Question: I am trying to create a stored procedure that will return set is results and then use these results to insert into a database, I know how do this this individually but not as a combined stored procedure:

Any help is appreciated.
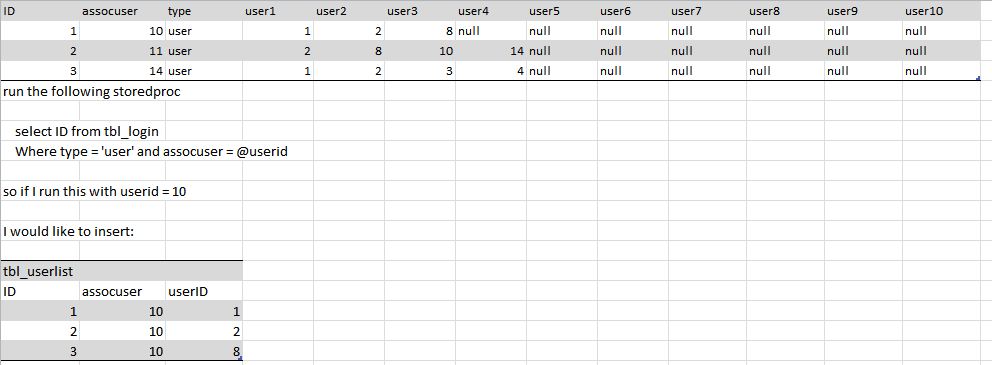
Answer: Try something like this:
'''
INSERT INTO tbl_userlist (assocuser, userID)
SELECT @id, ID
FROM tbl_login
WHERE type = 'user' and assocuser = @userid
'''
For your edit, it looks like you want to use <URL>.
Here's a basic UNPIVOT example, modified straight from the MSDN UNPIVOT example:
'''
SELECT ID, AssocUser, UserID
FROM tbl_login
UNPIVOT
(UserID FOR Col IN
(User1, User2)
)AS unpvt;
'''
You should be able to expand it from there.